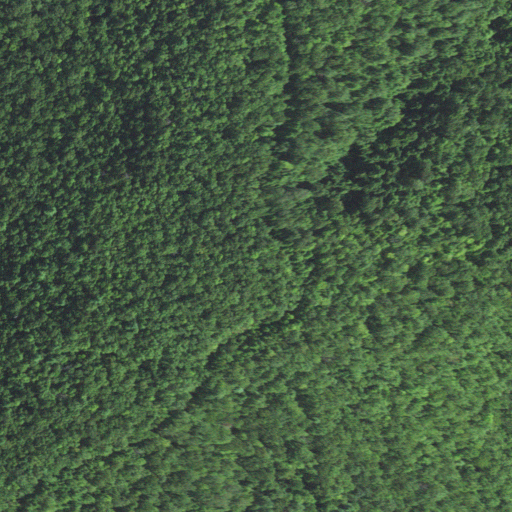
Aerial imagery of mountain in North Carolina named Carr Mountain containing deciduous forest and mixed forest